Brain MRI, t1w sequence, axial 2D slice.
Patient: age 44, sex M, weight 78 kg, height 1.76 m
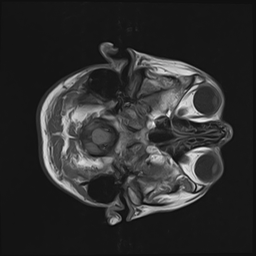